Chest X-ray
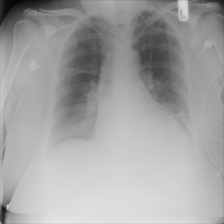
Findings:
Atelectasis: negative
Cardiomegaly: negative
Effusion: negative
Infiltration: positive
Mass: negative
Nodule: negative
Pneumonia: negative
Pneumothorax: negative
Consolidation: positive
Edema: positive
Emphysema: negative
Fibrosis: negative
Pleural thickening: negative
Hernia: negative